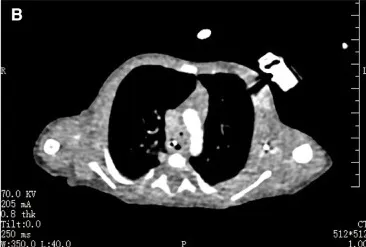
Preoperative examination of the patient. A computed tomography scan of his chest revealed that the lumen above the tracheal carina was narrow, with a diameter of approximately 1.7 mm at its narrowest point and involvement of approximately 7 mm in length (A-C).
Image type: radiology (ct)